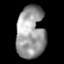
Tissue: lung
Cell type: T cells
Senescence score: 0.1551
Nuclear area (px): 1442
Mean DAPI intensity: 154.527